Question: very new to c#.
I'm working with an API that returns a dictionary with 2 keys and 1 value.
This is my current code:
'''
var dic = API.getVehicleValidMods((VehicleHash)sender.vehicle.model);
foreach (KeyValuePair<int, Dictionary<int, string>> kvp in dic)
{
Dictionary<int, string> kvp2 = kvp.Value;
foreach (KeyValuePair<int, string> kvp3 in kvp2)
{
API.consoleOutput("Key = {0}, Key = {1}, Value = {2}", kvp.Key, kvp3.Key, kvp3.Value);
'''
Here is a sample from the result it returns:

As you can see the first keys are sometimes the same number and they sometimes skip numbers.
I'm trying to return all matching "key number 2" that matches a certain "key 1".
The string values are not of importance in my case, I'm only interested in the ints.
So, my pseudo logic tells me something like
"foreach keynumber2 in keynumber1 (the integer, eg. 23) do this:"
should work, however I'm unsure how to code it properly.
tl;dr How do i find all "key2" that matches a certain "key1" ?
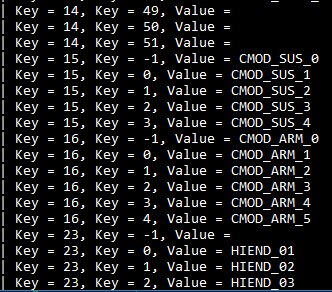
Answer: So, you want to find all inner keys of specific outer key. You can do this with this line of code:
'''
var key1 = 42;
var allKeys = dic.ContainsKey(key1)
? dic[key1].Keys.ToArray()
: new int[0];
'''
If outer dictionary contains 42 as a key this will return all inner keys. Otherwise it will return an empty ints array.